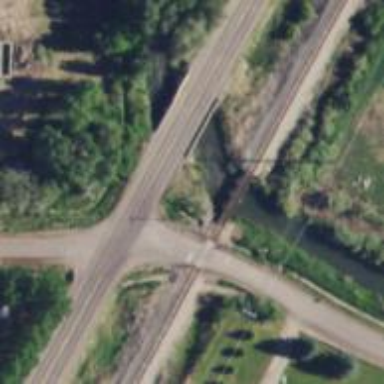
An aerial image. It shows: Bridge over railway line.